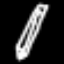
Label: pencil